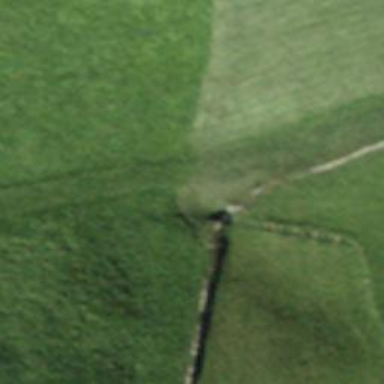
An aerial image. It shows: Gate.